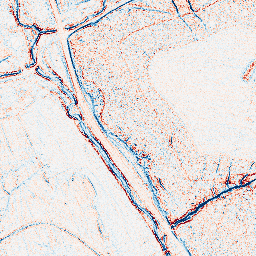
Category: edge_preserving
Decomposition family: anisotropic_diffusion
Decomposition parameters: iterations: 5
kappa: 10
gamma: 0.05
Upsampling method: cubic_catmull_rom
Upsampling parameters: scale: 2
Upsampling scale: 2